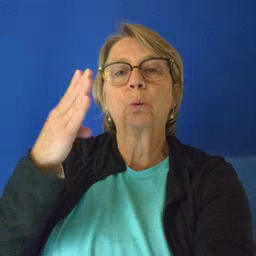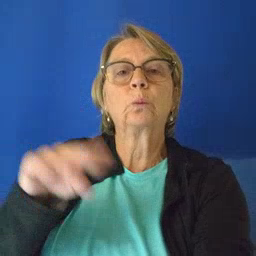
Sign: blue